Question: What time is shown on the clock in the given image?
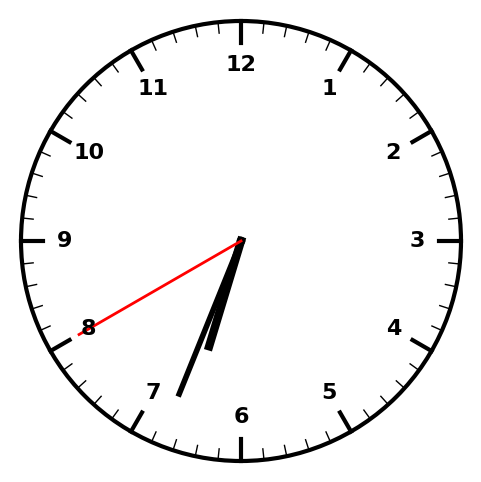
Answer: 06:33:40